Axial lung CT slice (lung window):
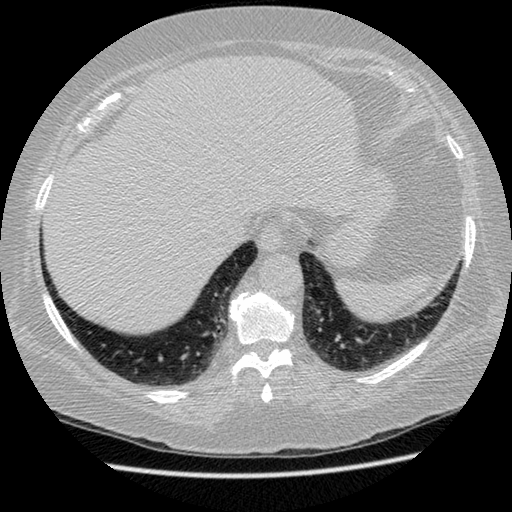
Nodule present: no